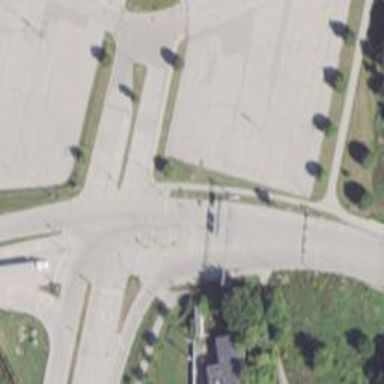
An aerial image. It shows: Marked footway crossing with pedestrian island.